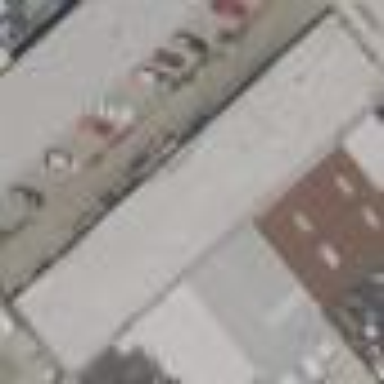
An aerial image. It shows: Industrial building.